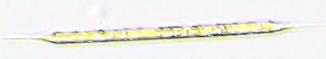
Label: Rhizosolenia